Question: I'm attempting to create an sheet where I enter a singular numerical value (0-##) and a singular date in Column A, and Columns C and D will populate a sequential number and date that extend as far as the numerical value is.

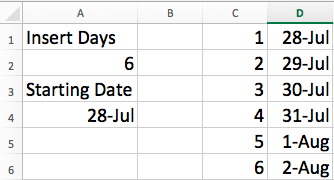
Answer: In 'Cell C1' enter the following formula
'''
=IF(ROW()<=$A$2,ROW(),"")
'''
Then in 'Cell D1' enter
'''
=IF(ISNUMBER(C1),$A$4+(ROW()-1),"")
'''
or
'''
=IF(C1<>"",$A$4+(ROW()-1),"")
'''
Drag/Copy down formula as required. Next time on when you'll change values in 'Cell A2' and 'Cell A4', 'Column C' and 'Column D' will populate values accordingly. See image for reference.
<URL>